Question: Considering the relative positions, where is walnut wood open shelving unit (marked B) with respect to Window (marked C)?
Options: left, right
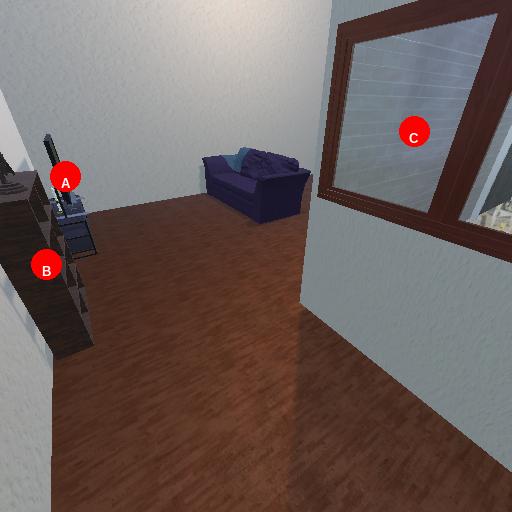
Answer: left